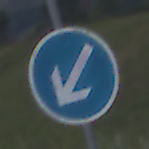
Verkehrszeichen: VorgeschriebeneVorbeifahrtLinks
Umgebung: Outdoor, Nature
Tageszeit: SunriseSunset
Wetter: PartlyCloudy
Licht: Natural
Jahreszeit: NotSpecified
Kontrast: LowContrast